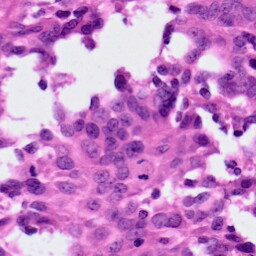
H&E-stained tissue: Ovarian